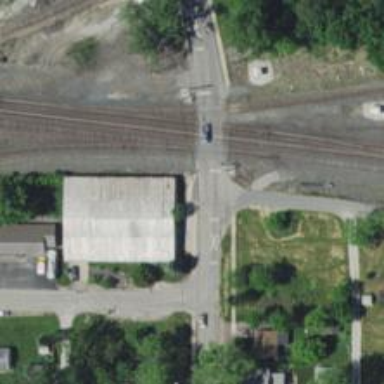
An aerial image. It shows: Crossing for the railway.